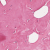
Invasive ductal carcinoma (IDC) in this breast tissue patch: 0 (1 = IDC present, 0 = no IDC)